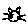
Label: cat